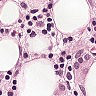
Metastatic tissue present: yes